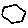
Label: hexagon